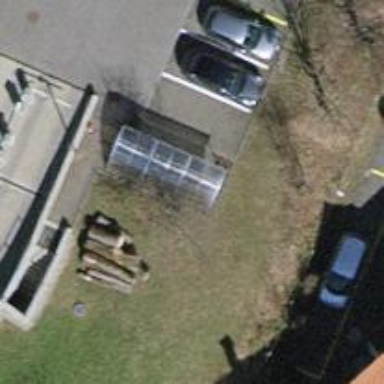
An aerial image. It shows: Bicycle parking shed with asphalt surface.